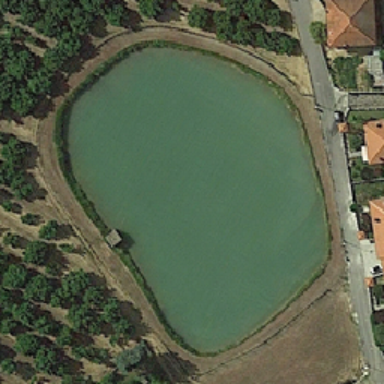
There is a yellow roof house on the side of the lake .